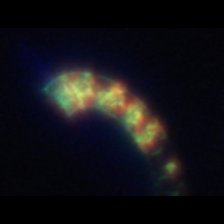
Taxon: Eucampia
Group: Diatoms